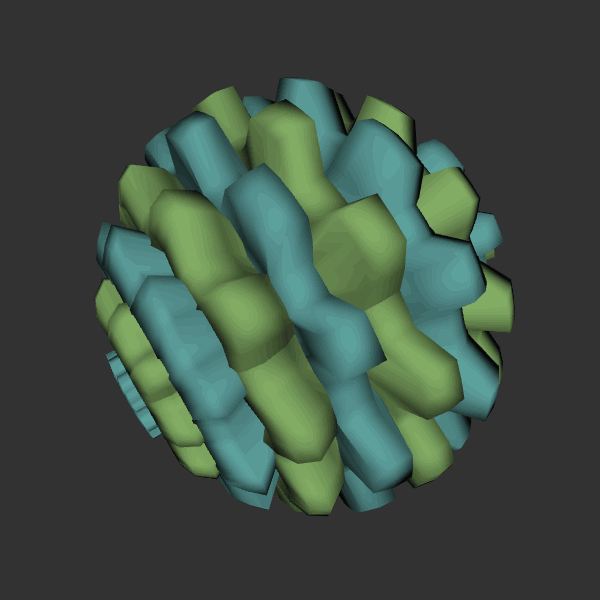
Background: dark